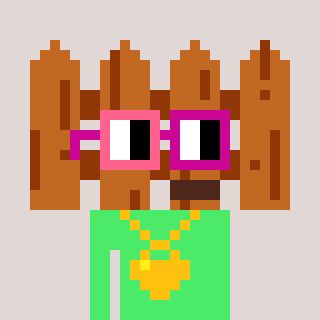
a pixel art character with square pink and red glasses, a fence-shaped head and a teal-colored body on a warm background